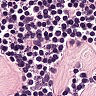
Metastatic tissue present: no